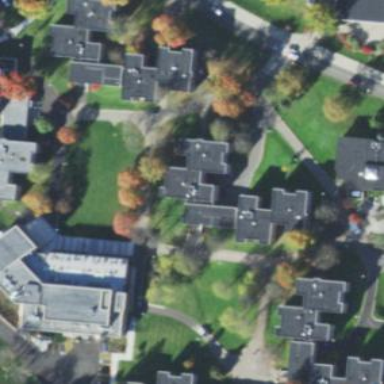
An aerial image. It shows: Neighborhood.